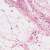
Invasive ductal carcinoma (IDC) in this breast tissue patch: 0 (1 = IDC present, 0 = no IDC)